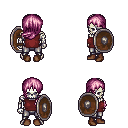
a pixel art fantasy rpg character, male body template, skeleton, maroon sleeveless shirt, metal pants, pink left-swept hairstyle, brown shoes, shield, four views (front, back, left, right), 2x2 character sprite sheet, small pixel art, hard edges, no anti-aliasing